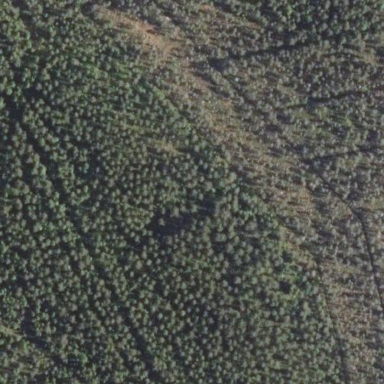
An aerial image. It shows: Woodland with needle-leaved trees.